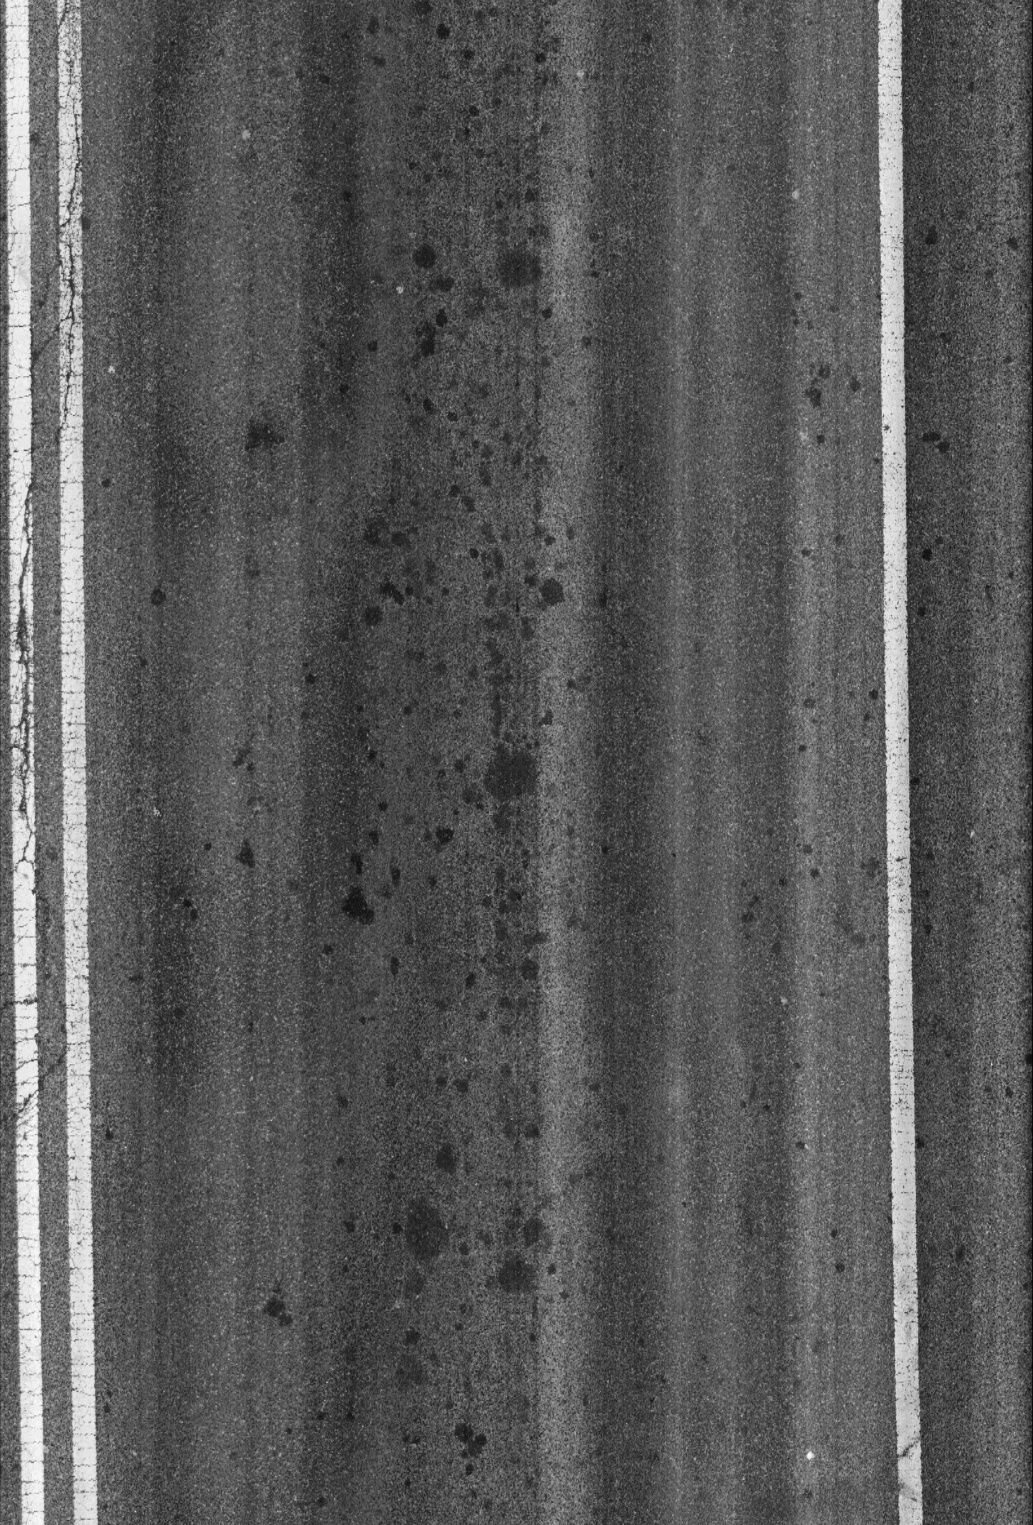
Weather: snowy
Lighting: day
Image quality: very poor
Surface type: walking surface
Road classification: secondary
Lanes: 4
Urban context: urban centre
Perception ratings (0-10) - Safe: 3.41, Lively: 1.33, Beautiful: 2.83, Boring: 1.73, Depressing: 4.37, Wealthy: 3.73